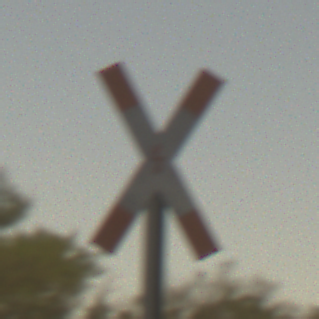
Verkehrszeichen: Andreaskreuz
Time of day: SunriseSunset
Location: Outdoor (RoadRail)
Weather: Clear
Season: NotSpecified
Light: Natural